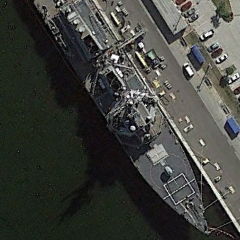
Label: Arleigh_Burke-class_destroyer